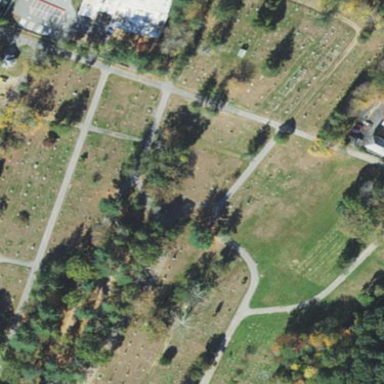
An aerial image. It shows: Cemetery.